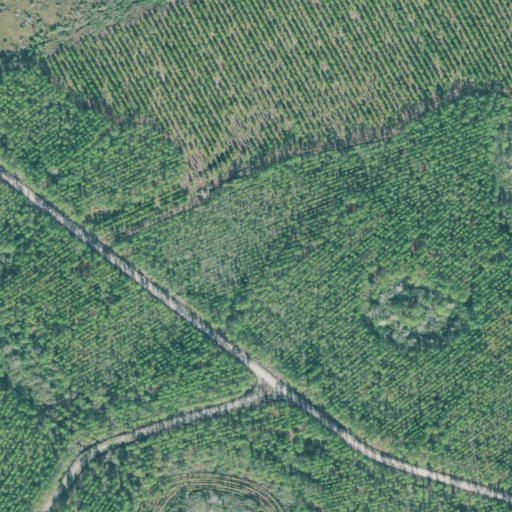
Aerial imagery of island in Georgia named Black River Island containing evergreen forest, shrub, woody wetlands, and low intensity development